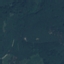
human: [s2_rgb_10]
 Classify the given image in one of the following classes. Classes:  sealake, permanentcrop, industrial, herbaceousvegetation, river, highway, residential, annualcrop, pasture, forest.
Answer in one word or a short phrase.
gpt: Forest